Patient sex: M
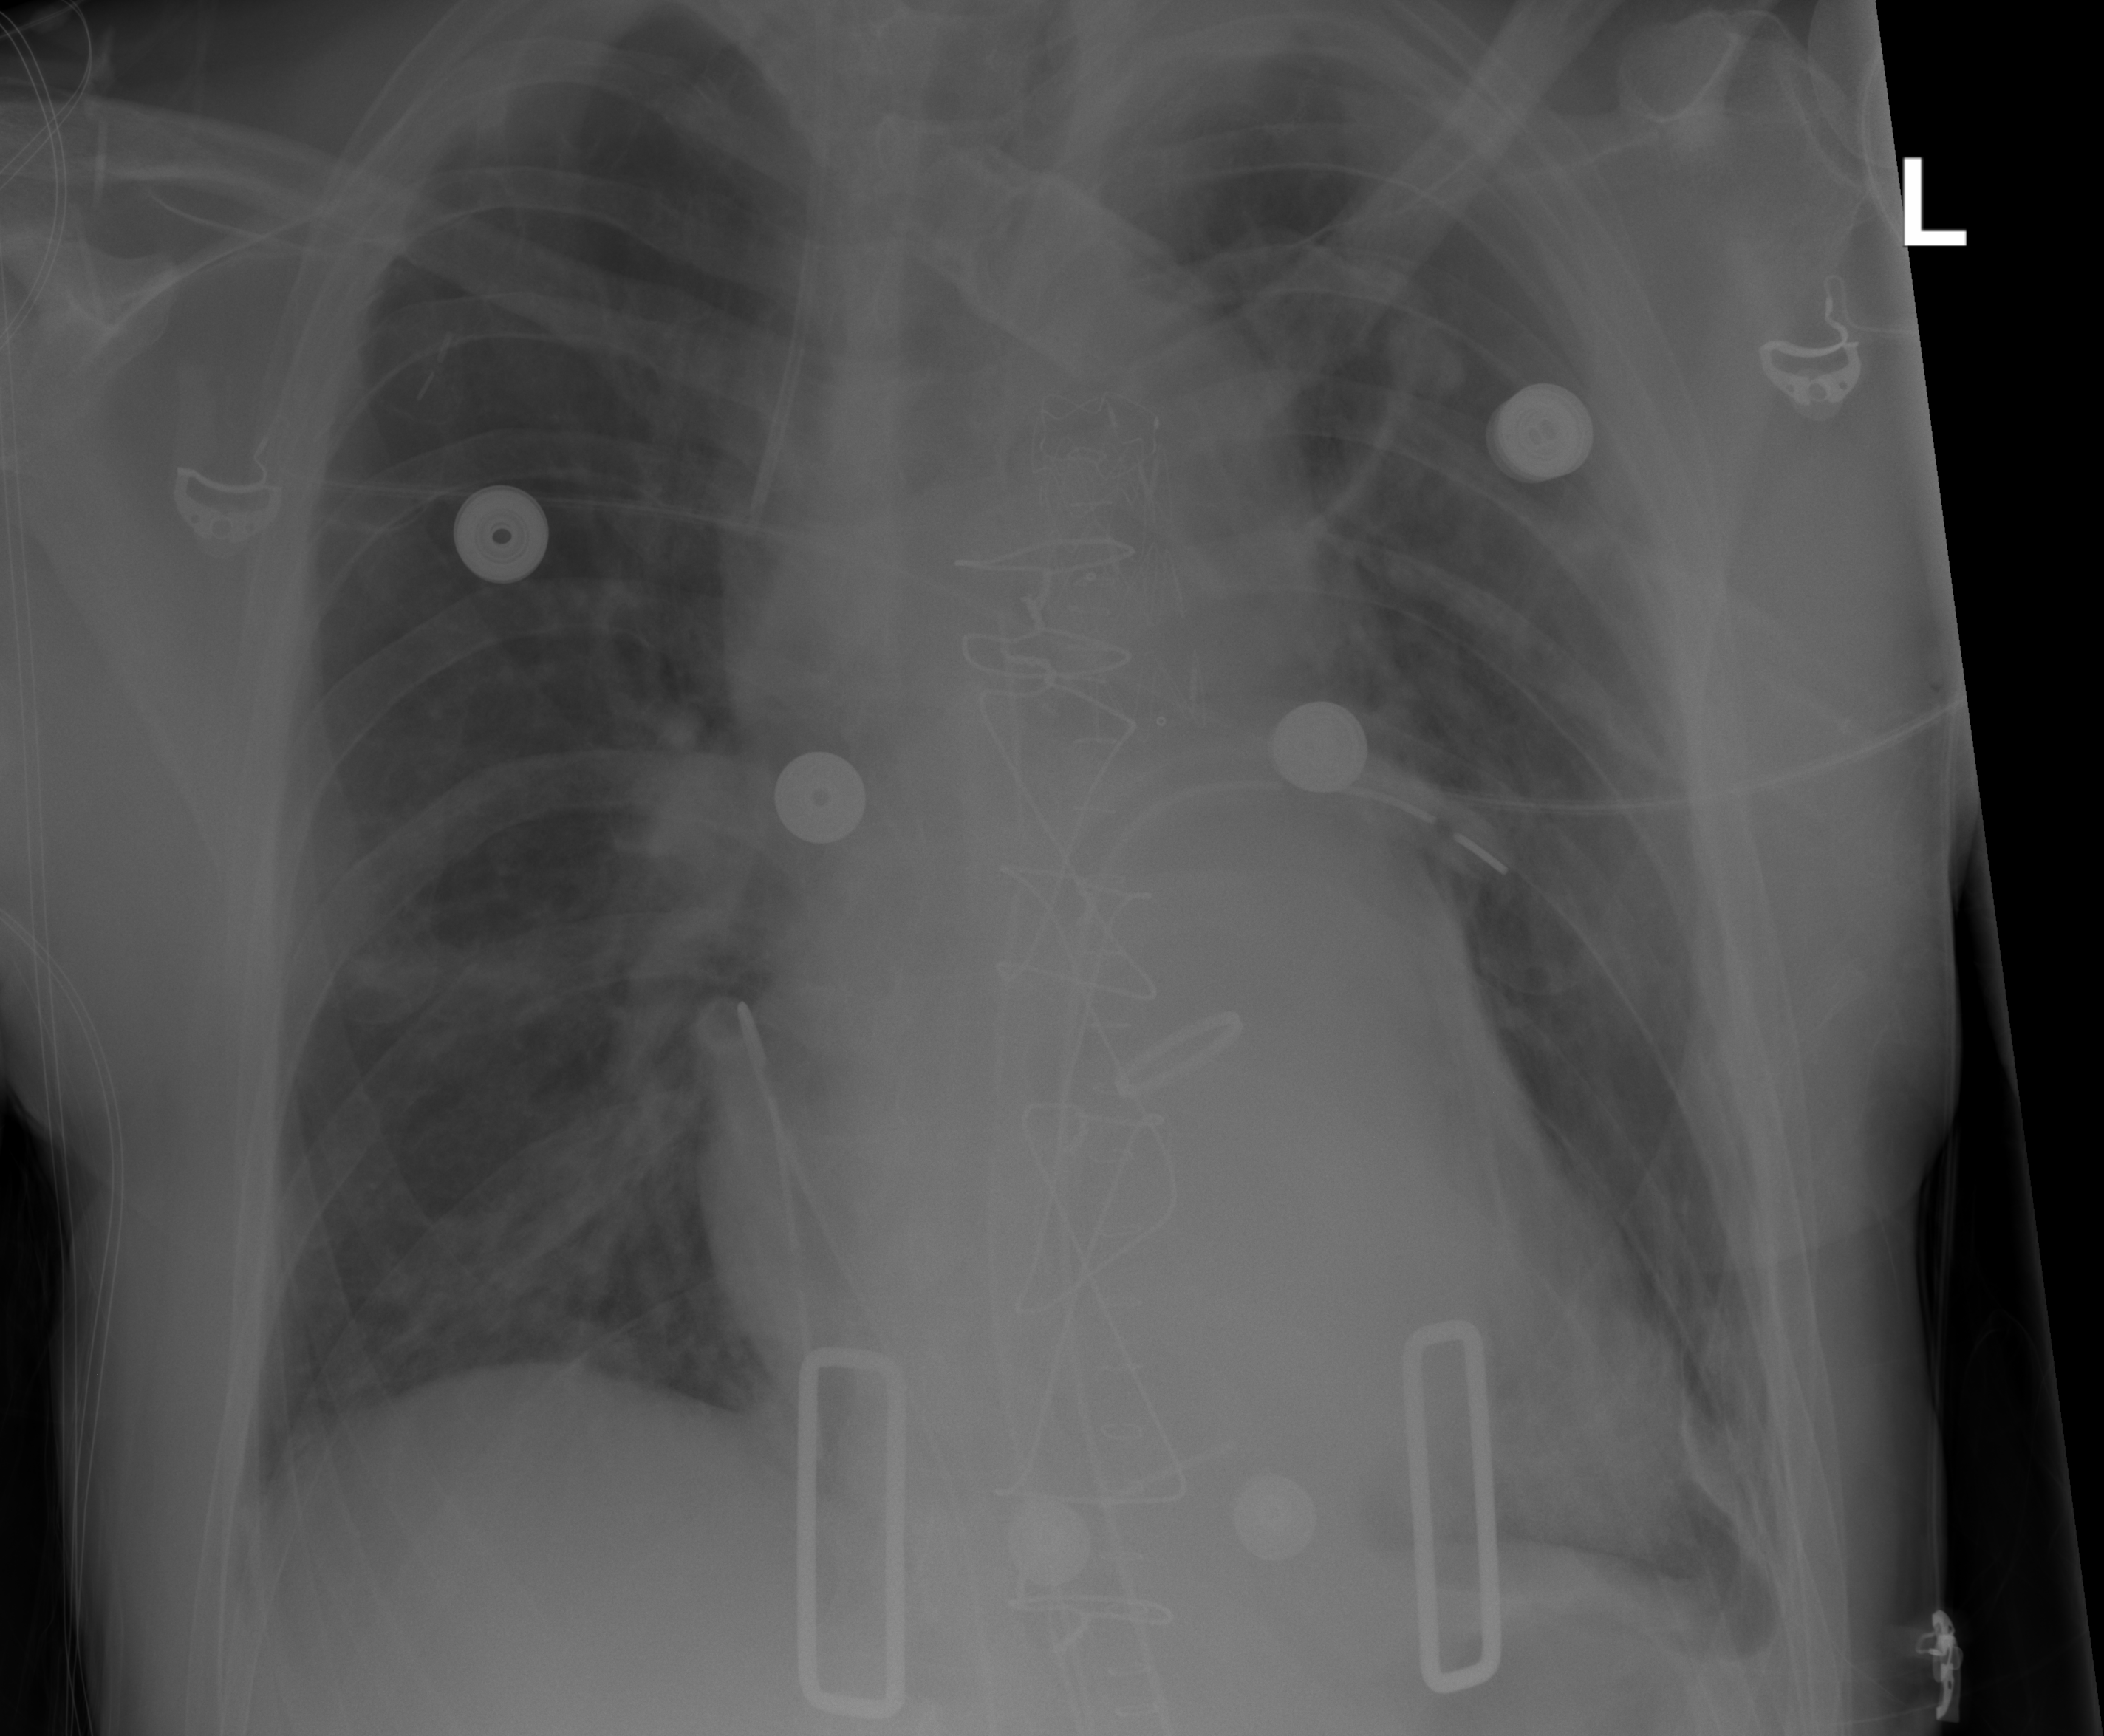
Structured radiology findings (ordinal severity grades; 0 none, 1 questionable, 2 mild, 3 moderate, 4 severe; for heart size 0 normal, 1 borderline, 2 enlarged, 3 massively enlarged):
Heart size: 2
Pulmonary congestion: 2
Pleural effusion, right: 0
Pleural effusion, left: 2
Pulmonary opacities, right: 1
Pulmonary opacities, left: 1
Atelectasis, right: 0
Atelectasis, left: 2